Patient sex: M
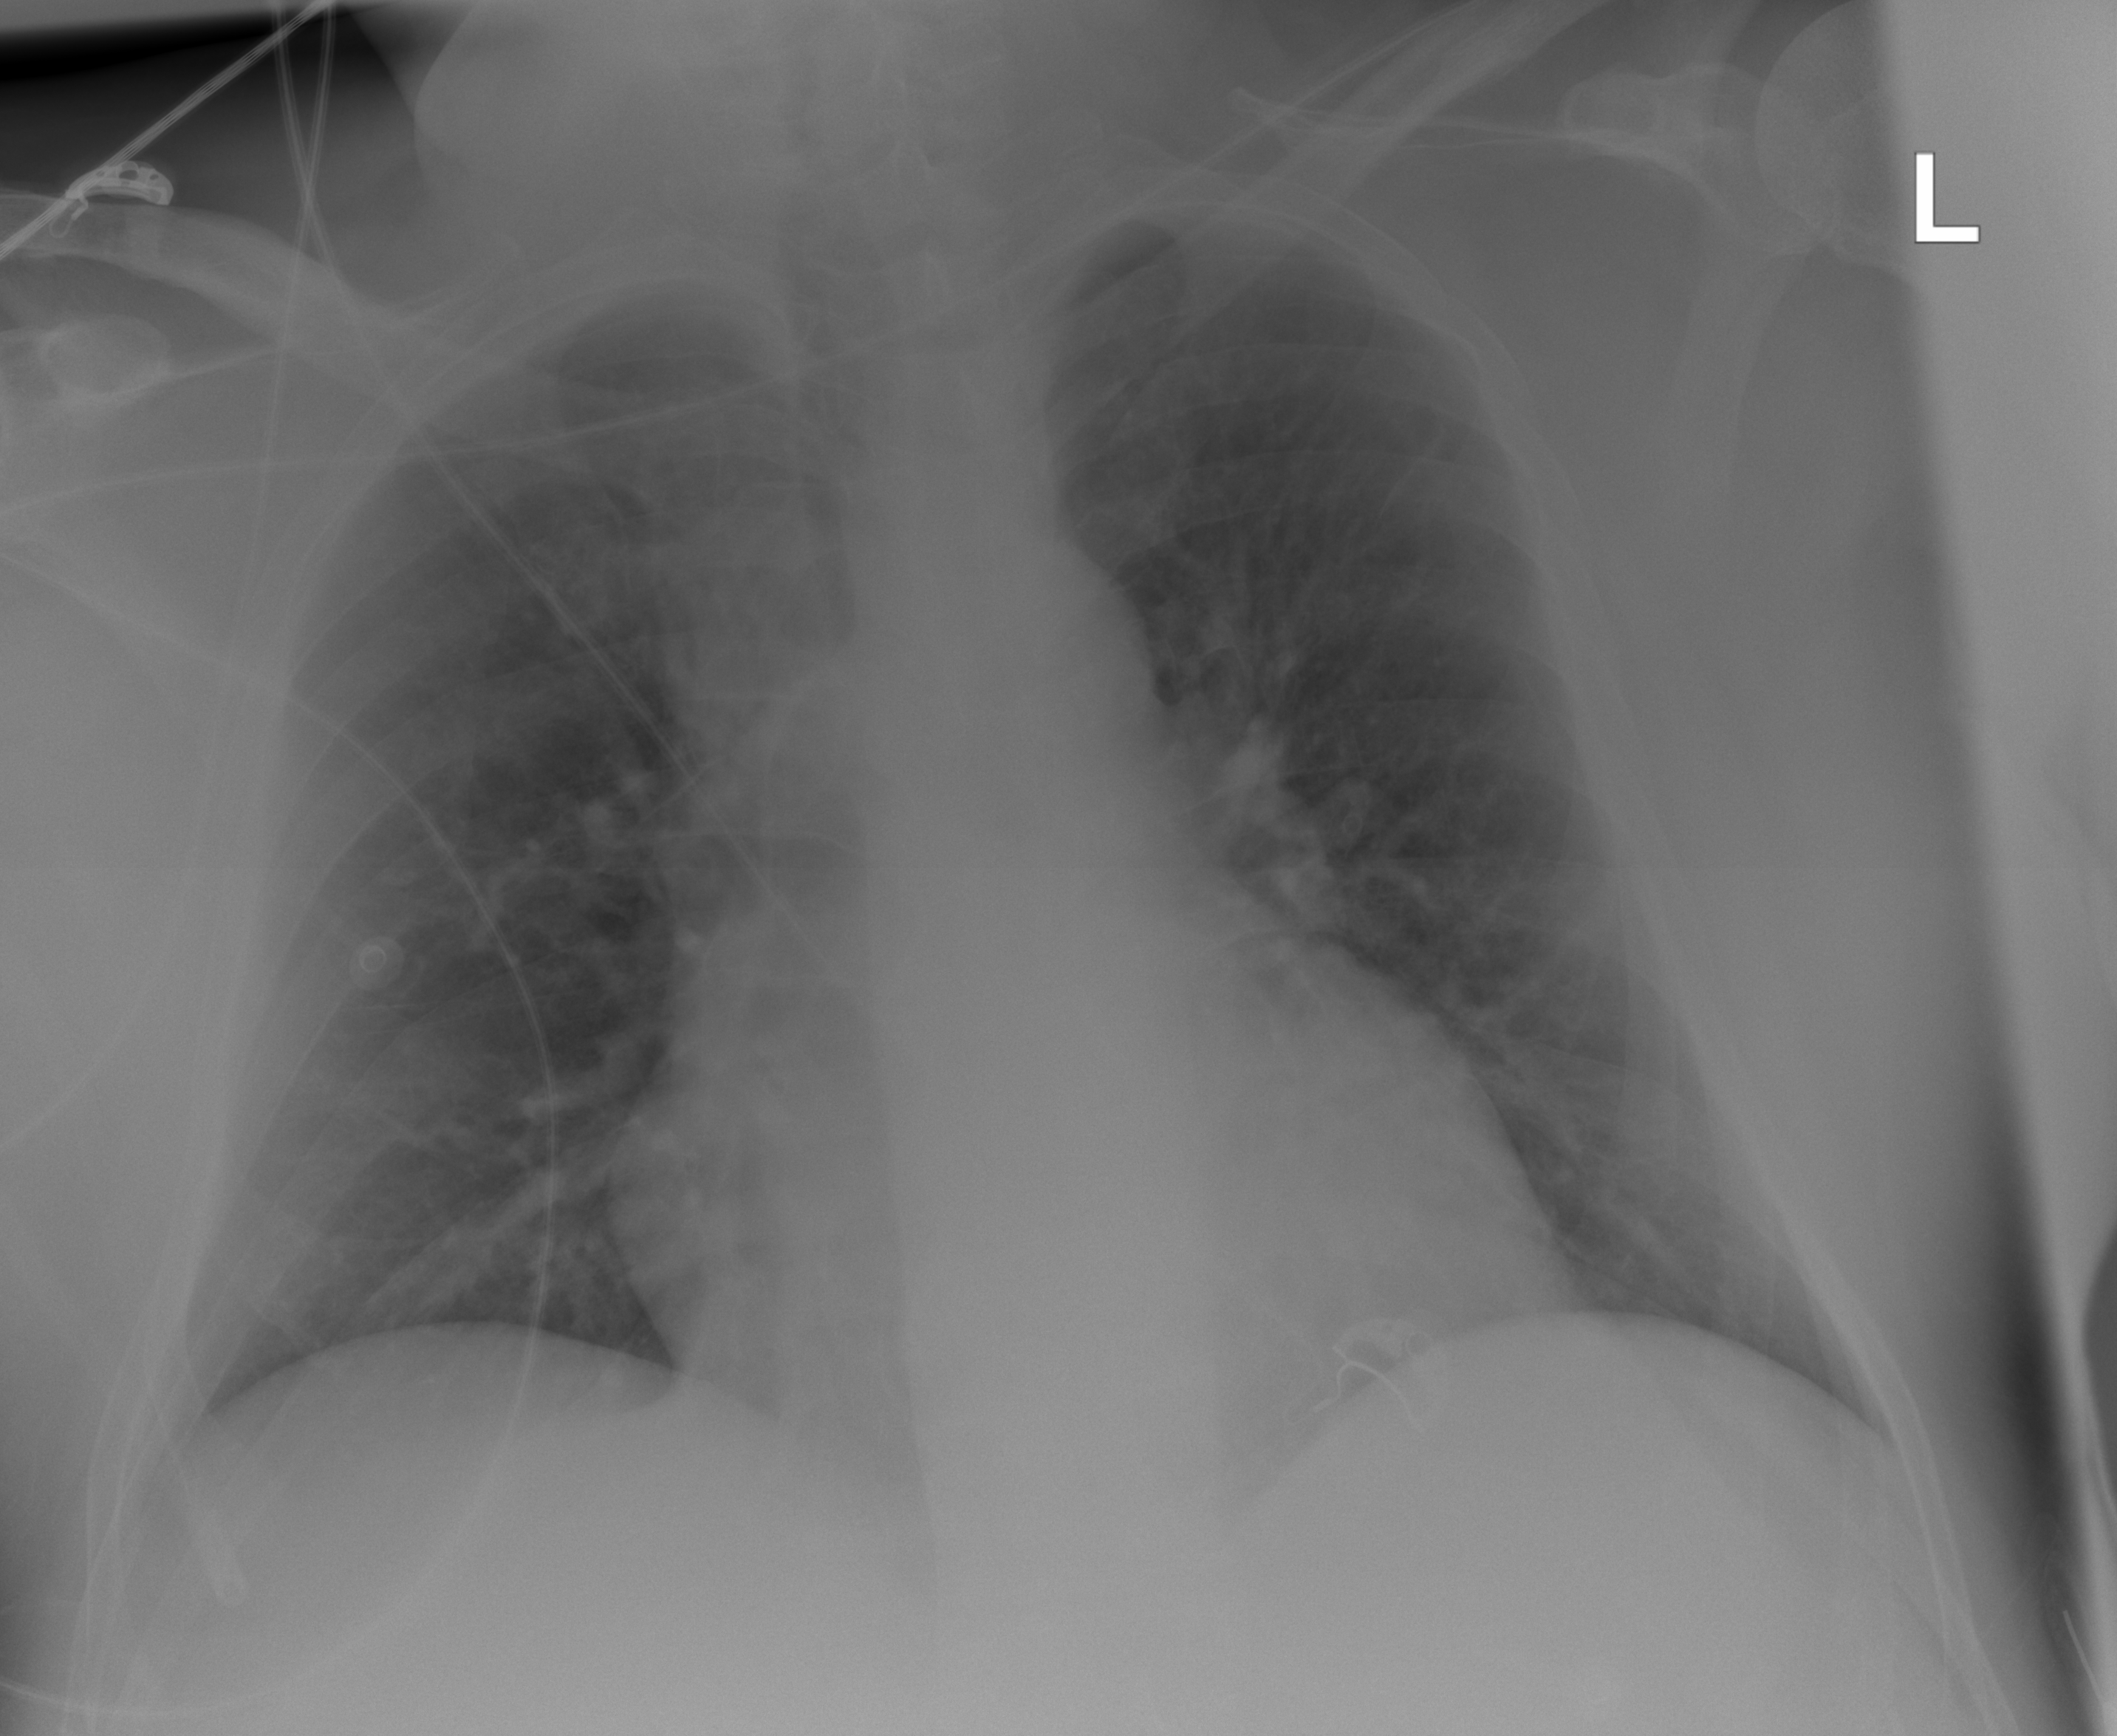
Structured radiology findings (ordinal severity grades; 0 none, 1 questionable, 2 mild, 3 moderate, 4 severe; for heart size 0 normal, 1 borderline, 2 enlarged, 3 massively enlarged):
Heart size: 2
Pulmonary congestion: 2
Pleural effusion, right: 0
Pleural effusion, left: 0
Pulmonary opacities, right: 0
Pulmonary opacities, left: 0
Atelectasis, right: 2
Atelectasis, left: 0